Question: I'm designing a website for my company and we're using a wordpress template. We've been able to modify the template to make it full screen (& full width), however, we can't get rid of the blank header that is seen in the screen shot below. We've added custom CSS style into our style sheet, which has helped, but did not eliminate the problem:
CSS Style we added:
'''
.page-template-template-fullsize-php #header { margin-bottom: 0; }
'''
Any other advice would be very helpful as we're looking to clean up this aesthetic flaw on our website.
Screenshot:

Website Address: <URL>
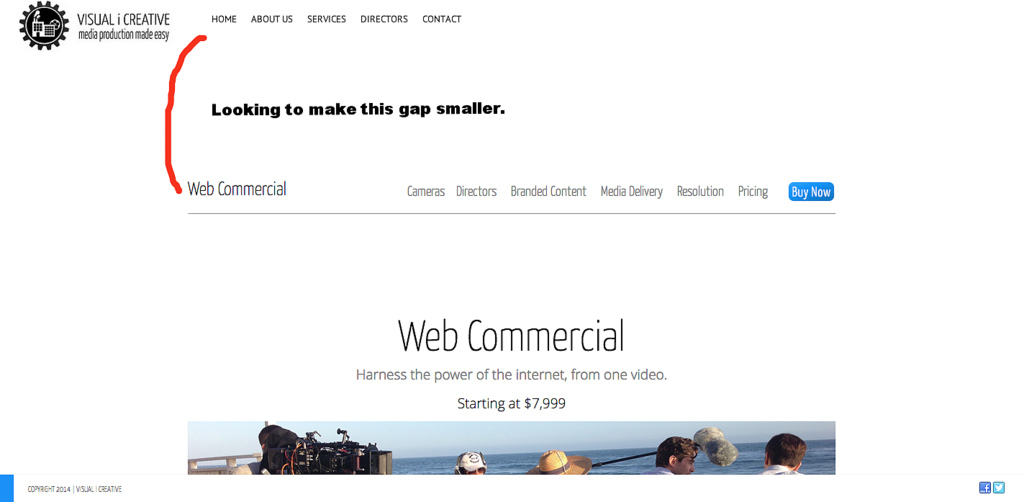
Answer: This will help your CSS:
'''
#content .entry-header {
display:none;
}
#content {
padding: 0px 30px 30px 30px;
}
/*changed from padding:30px; */
'''
You really need to tweak your theme. You've got a lot of blank code in there that is creating gaps (including the blank header).
You have some inline code that increases top padding:
'''
<div id="main" class="clearfix zIndex" style="padding-top: 108px;">
'''
Then all of this under the entry content:
'''
<p><a name="top"></a></p>
'''